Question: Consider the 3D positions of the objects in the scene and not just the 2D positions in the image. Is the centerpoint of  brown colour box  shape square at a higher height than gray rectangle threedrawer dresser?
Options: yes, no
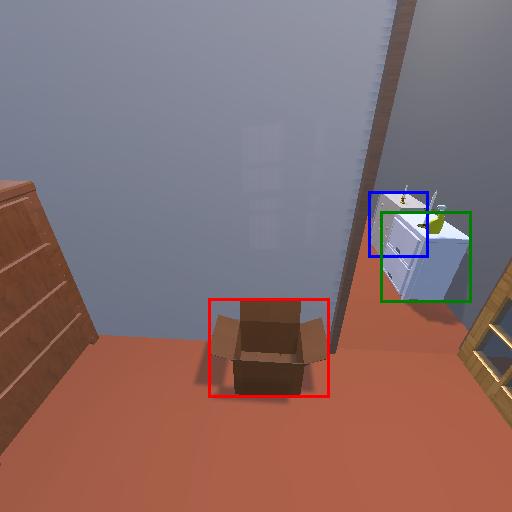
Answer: yes